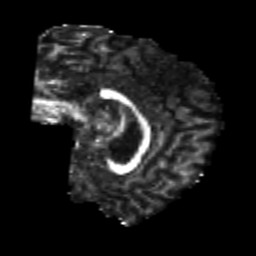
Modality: FA
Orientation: sagittal
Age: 21
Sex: male
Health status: healthy
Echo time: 0.074 s